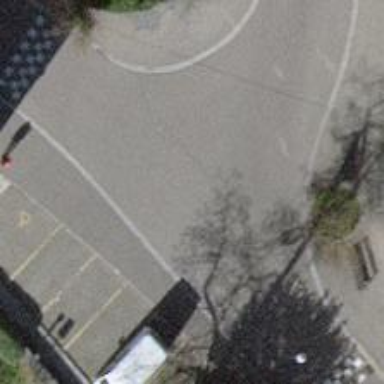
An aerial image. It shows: Traffic calming table.